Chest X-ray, PA view. Patient: 47 years old, sex M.
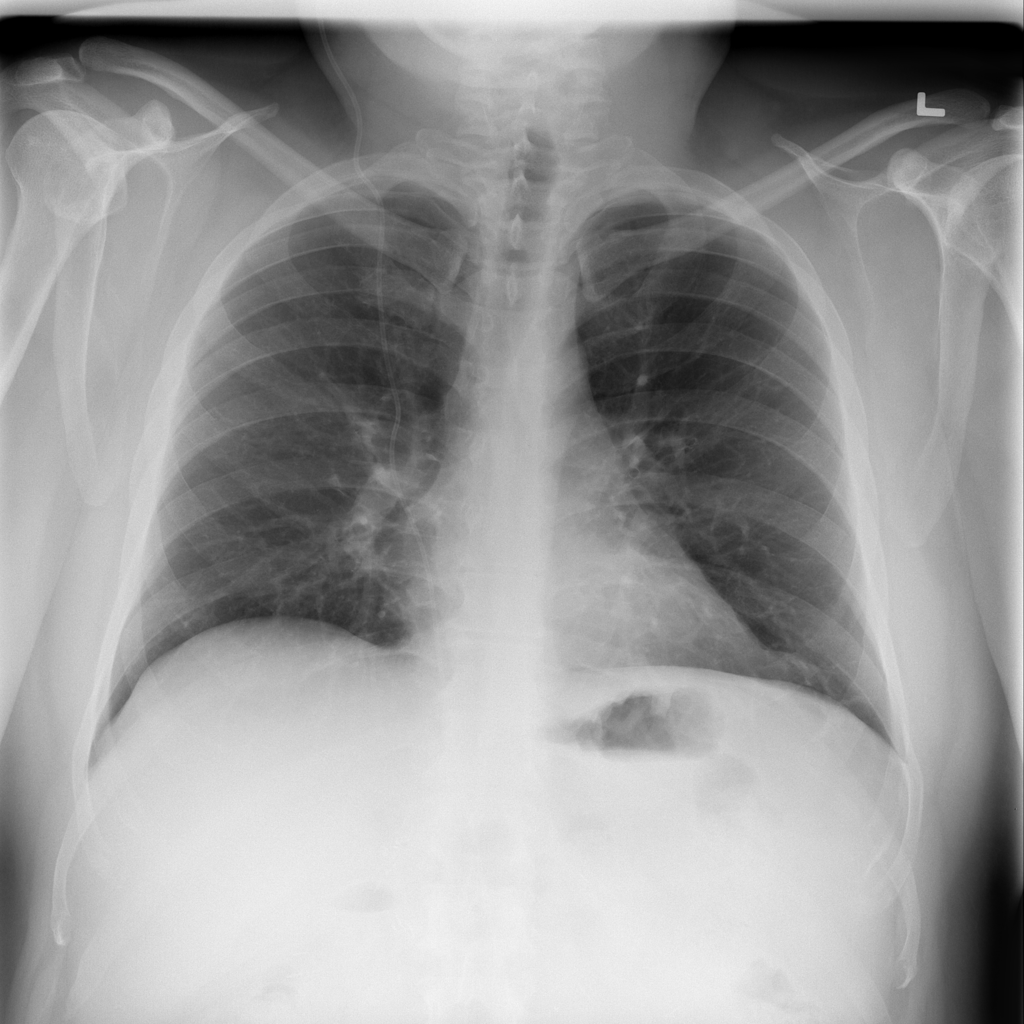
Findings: No Finding